Question: I'm new in OpenCV and trying to figure out methods what would be the best method for searching components from drawings like circuit diagrams. Components are always black with white background but components can be rotated and scaled.
Example of simple diagram with components. Diagrams have always better resolution than this.

Thanks!
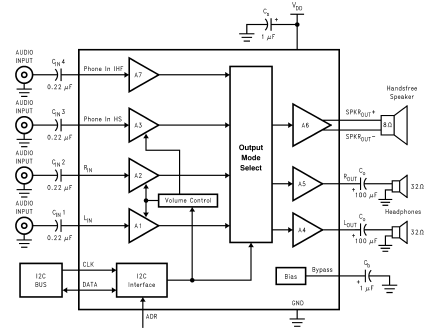
Answer: You probably can rule out using template matching because of this statement
> components can be rotated and scaled
Template matching will not work well under these circumstance unless you plan on making many templates (i.e., lots of rotations and scales) for each component type.
Haar cascades might work, but at least with face detection it is somewhat limited on the amount of rotation that it can handle +/- 20 degrees or so. Although, I think this is mostly due to the training set used. Haar cascades require lots (in the thousands to get a good one) of training images both positive and negative sets. So, data collection may take a while.
You might start with the <URL> sample and see how that works for detecting the rectangular blocks on the diagram for basic shape detection. Then if you're pleased with square detection extend it to detect triangles, etc.
Then there are the feature-based approaches (SURF, SIFT, MSER, etc...). You may find some of these samples helpful:
<URL>
<URL>
<URL>
<URL>
Hope that is helpful!